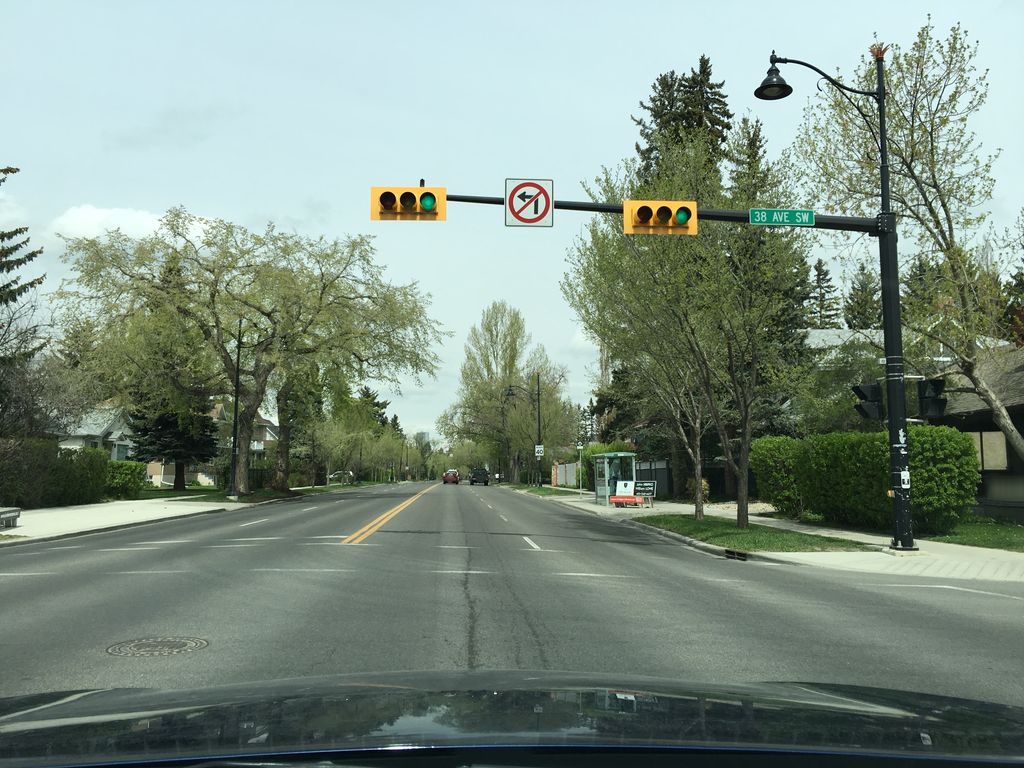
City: calgary